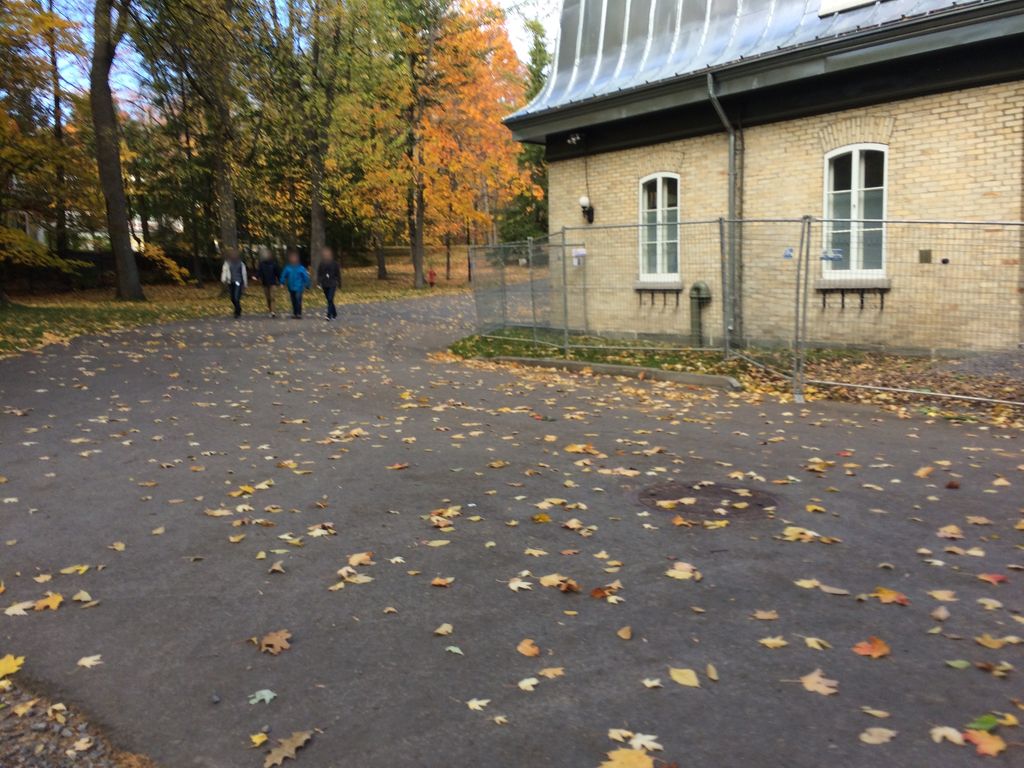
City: quebec_city